Field crop: maize
Growth stage: 1
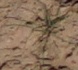
Species: lolium